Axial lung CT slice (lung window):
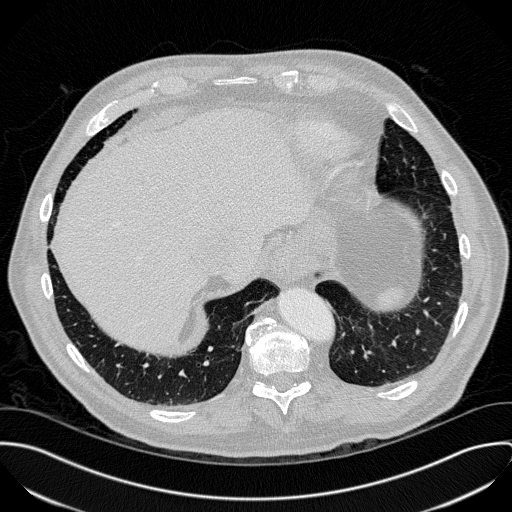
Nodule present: no